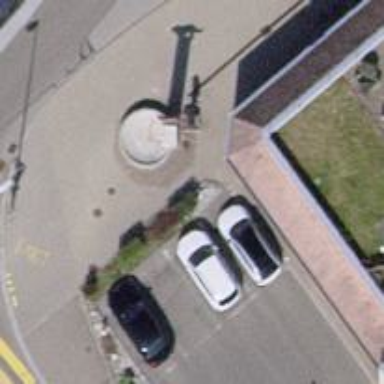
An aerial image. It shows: Fountain.